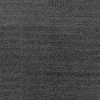
Atmospheric dust classification: dusty